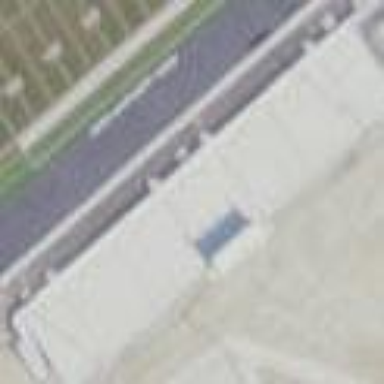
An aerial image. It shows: Grandstand building.